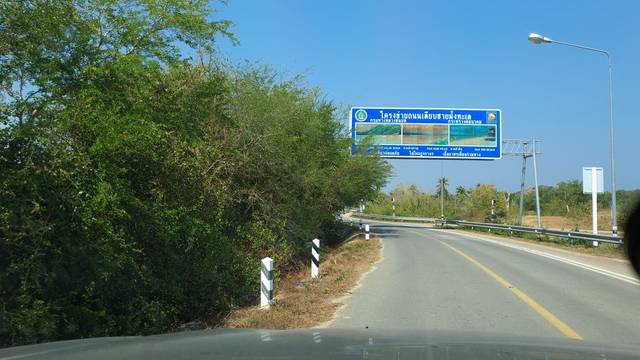
Region: Thailand
Coordinates: 12.281, 99.973